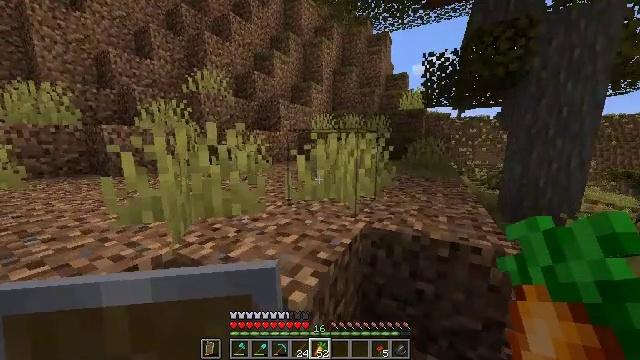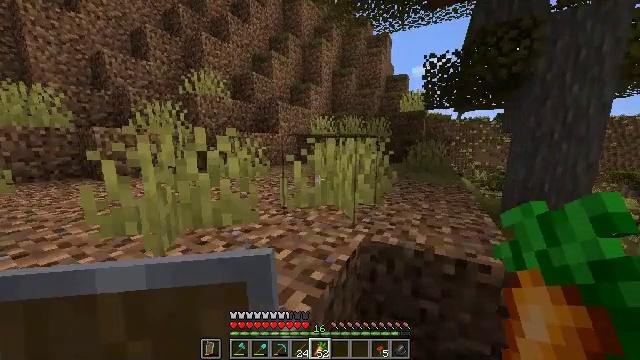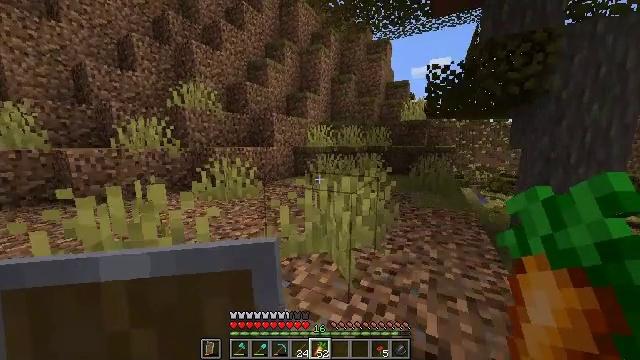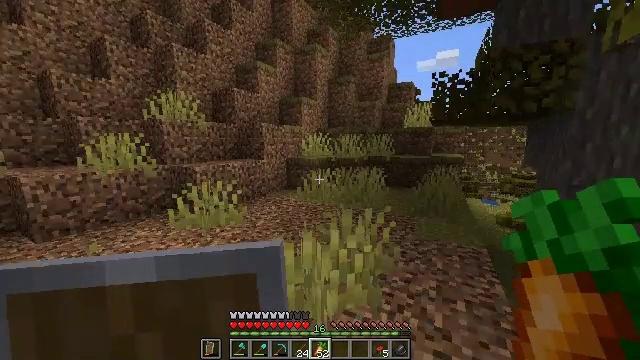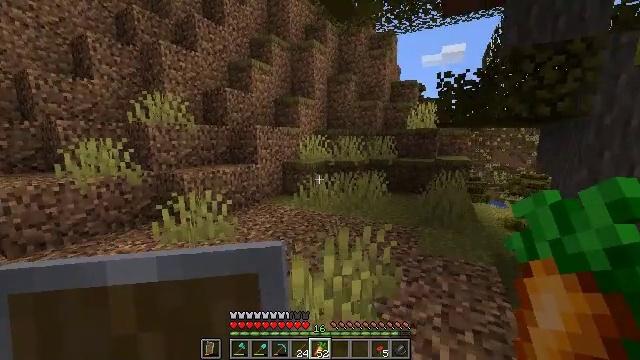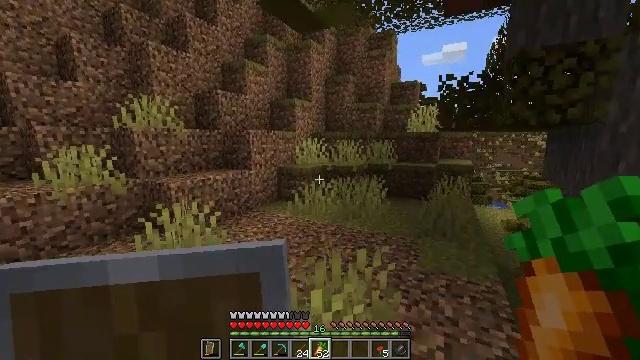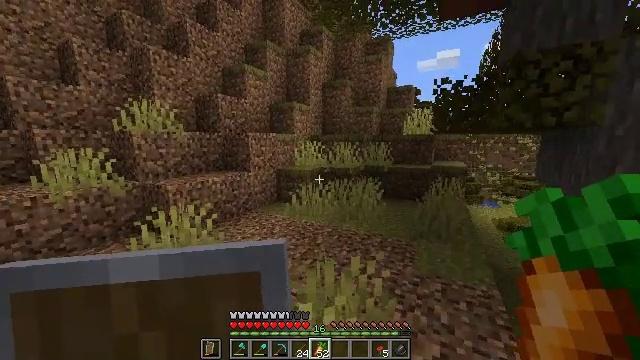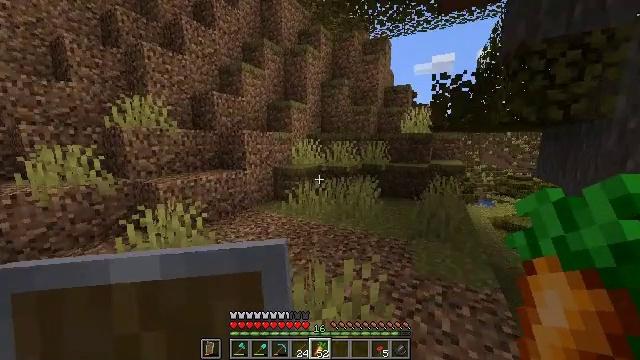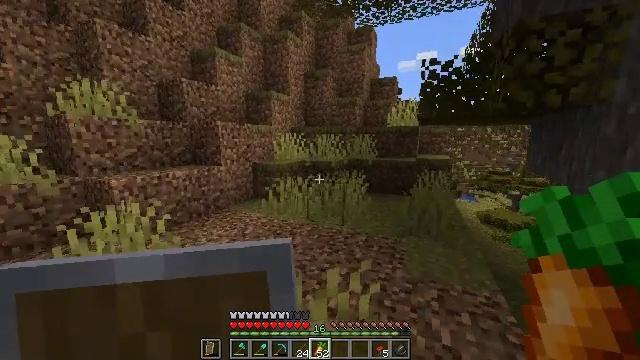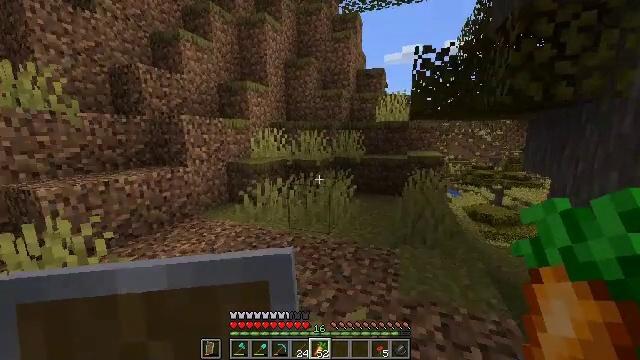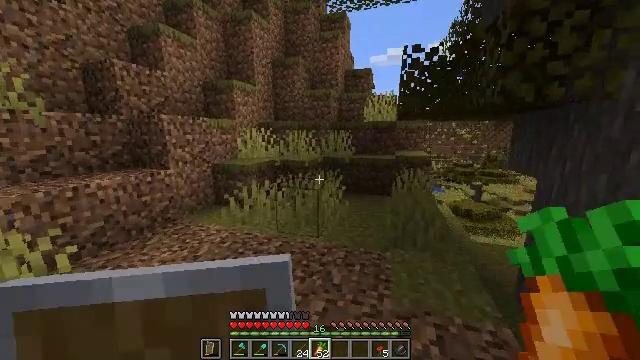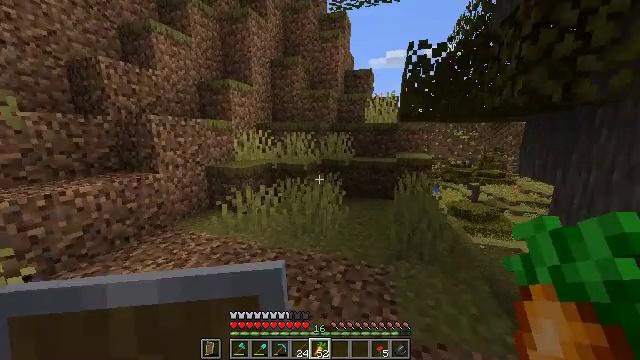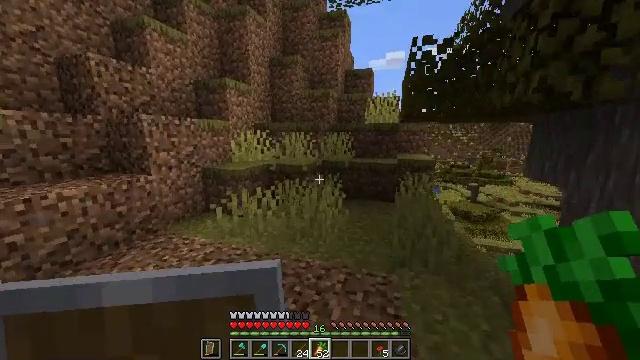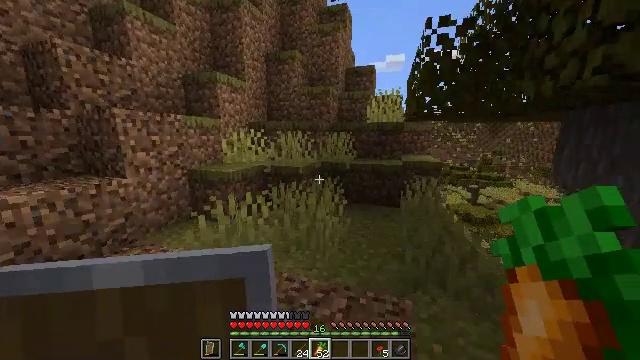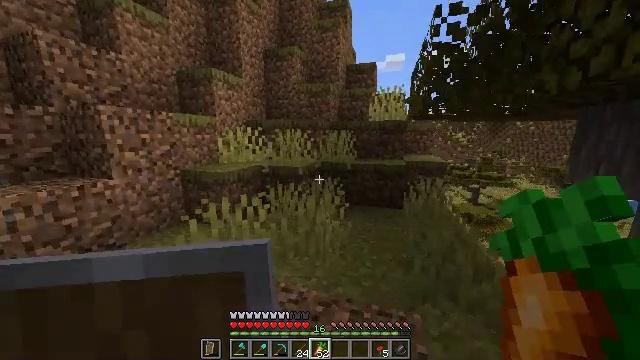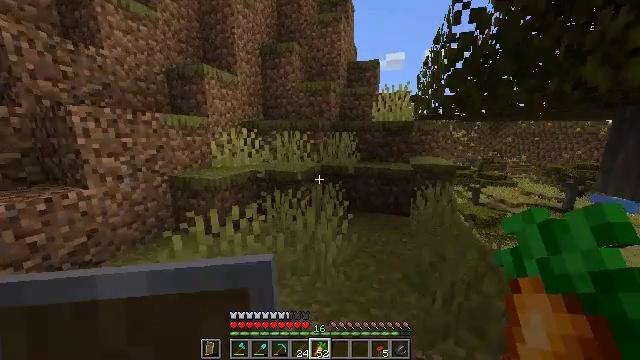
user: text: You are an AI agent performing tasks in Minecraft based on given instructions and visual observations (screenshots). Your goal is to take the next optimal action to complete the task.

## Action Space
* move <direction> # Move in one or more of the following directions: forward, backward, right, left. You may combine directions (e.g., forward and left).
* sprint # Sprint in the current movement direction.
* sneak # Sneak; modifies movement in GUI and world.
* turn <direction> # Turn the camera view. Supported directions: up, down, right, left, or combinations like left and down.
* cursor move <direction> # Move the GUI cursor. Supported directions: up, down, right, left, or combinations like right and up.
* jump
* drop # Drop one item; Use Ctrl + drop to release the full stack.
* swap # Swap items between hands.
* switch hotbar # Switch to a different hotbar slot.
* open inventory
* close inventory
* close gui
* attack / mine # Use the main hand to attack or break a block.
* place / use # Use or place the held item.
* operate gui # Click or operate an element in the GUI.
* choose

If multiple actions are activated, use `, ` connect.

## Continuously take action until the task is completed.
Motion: motion action
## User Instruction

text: Use a pickaxe to gather the gold block.
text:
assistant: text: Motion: move forward, sprint, jump
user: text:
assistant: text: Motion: move forward, sprint, jump
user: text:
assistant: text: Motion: move forward, sprint, jump
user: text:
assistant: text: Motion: move forward, sprint, jump
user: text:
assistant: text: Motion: move forward, sprint, jump
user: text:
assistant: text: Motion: move forward, sprint, jump
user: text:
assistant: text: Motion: move forward, sprint
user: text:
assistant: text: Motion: move forward, sprint, turn right
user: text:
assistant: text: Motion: move forward, sprint, turn right
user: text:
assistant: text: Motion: move forward, sprint, turn right
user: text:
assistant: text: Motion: move forward, sprint
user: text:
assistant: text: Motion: move forward, sprint
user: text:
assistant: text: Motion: move forward, sprint
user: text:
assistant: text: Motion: move forward, sprint
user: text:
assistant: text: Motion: move forward, sprint
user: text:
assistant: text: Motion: move forward, sprint, turn right
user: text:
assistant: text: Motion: move forward, sprint, turn right
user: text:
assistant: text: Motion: move forward, sprint, turn right
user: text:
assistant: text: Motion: move forward, sprint, turn right
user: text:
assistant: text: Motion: move forward, sprint
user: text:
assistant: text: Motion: move forward, sprint
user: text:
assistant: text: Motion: move forward, sprint, turn right
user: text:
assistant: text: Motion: move forward, sprint, turn right
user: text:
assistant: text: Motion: move forward, sprint, turn right
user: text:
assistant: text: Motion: move forward, sprint, turn right, jump
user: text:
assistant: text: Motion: move forward, sprint, jump
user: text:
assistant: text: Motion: move forward, sprint, jump
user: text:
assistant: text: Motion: move forward, sprint, jump
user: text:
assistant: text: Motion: move forward, sprint, jump
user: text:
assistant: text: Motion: move forward, sprint, jump